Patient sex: M
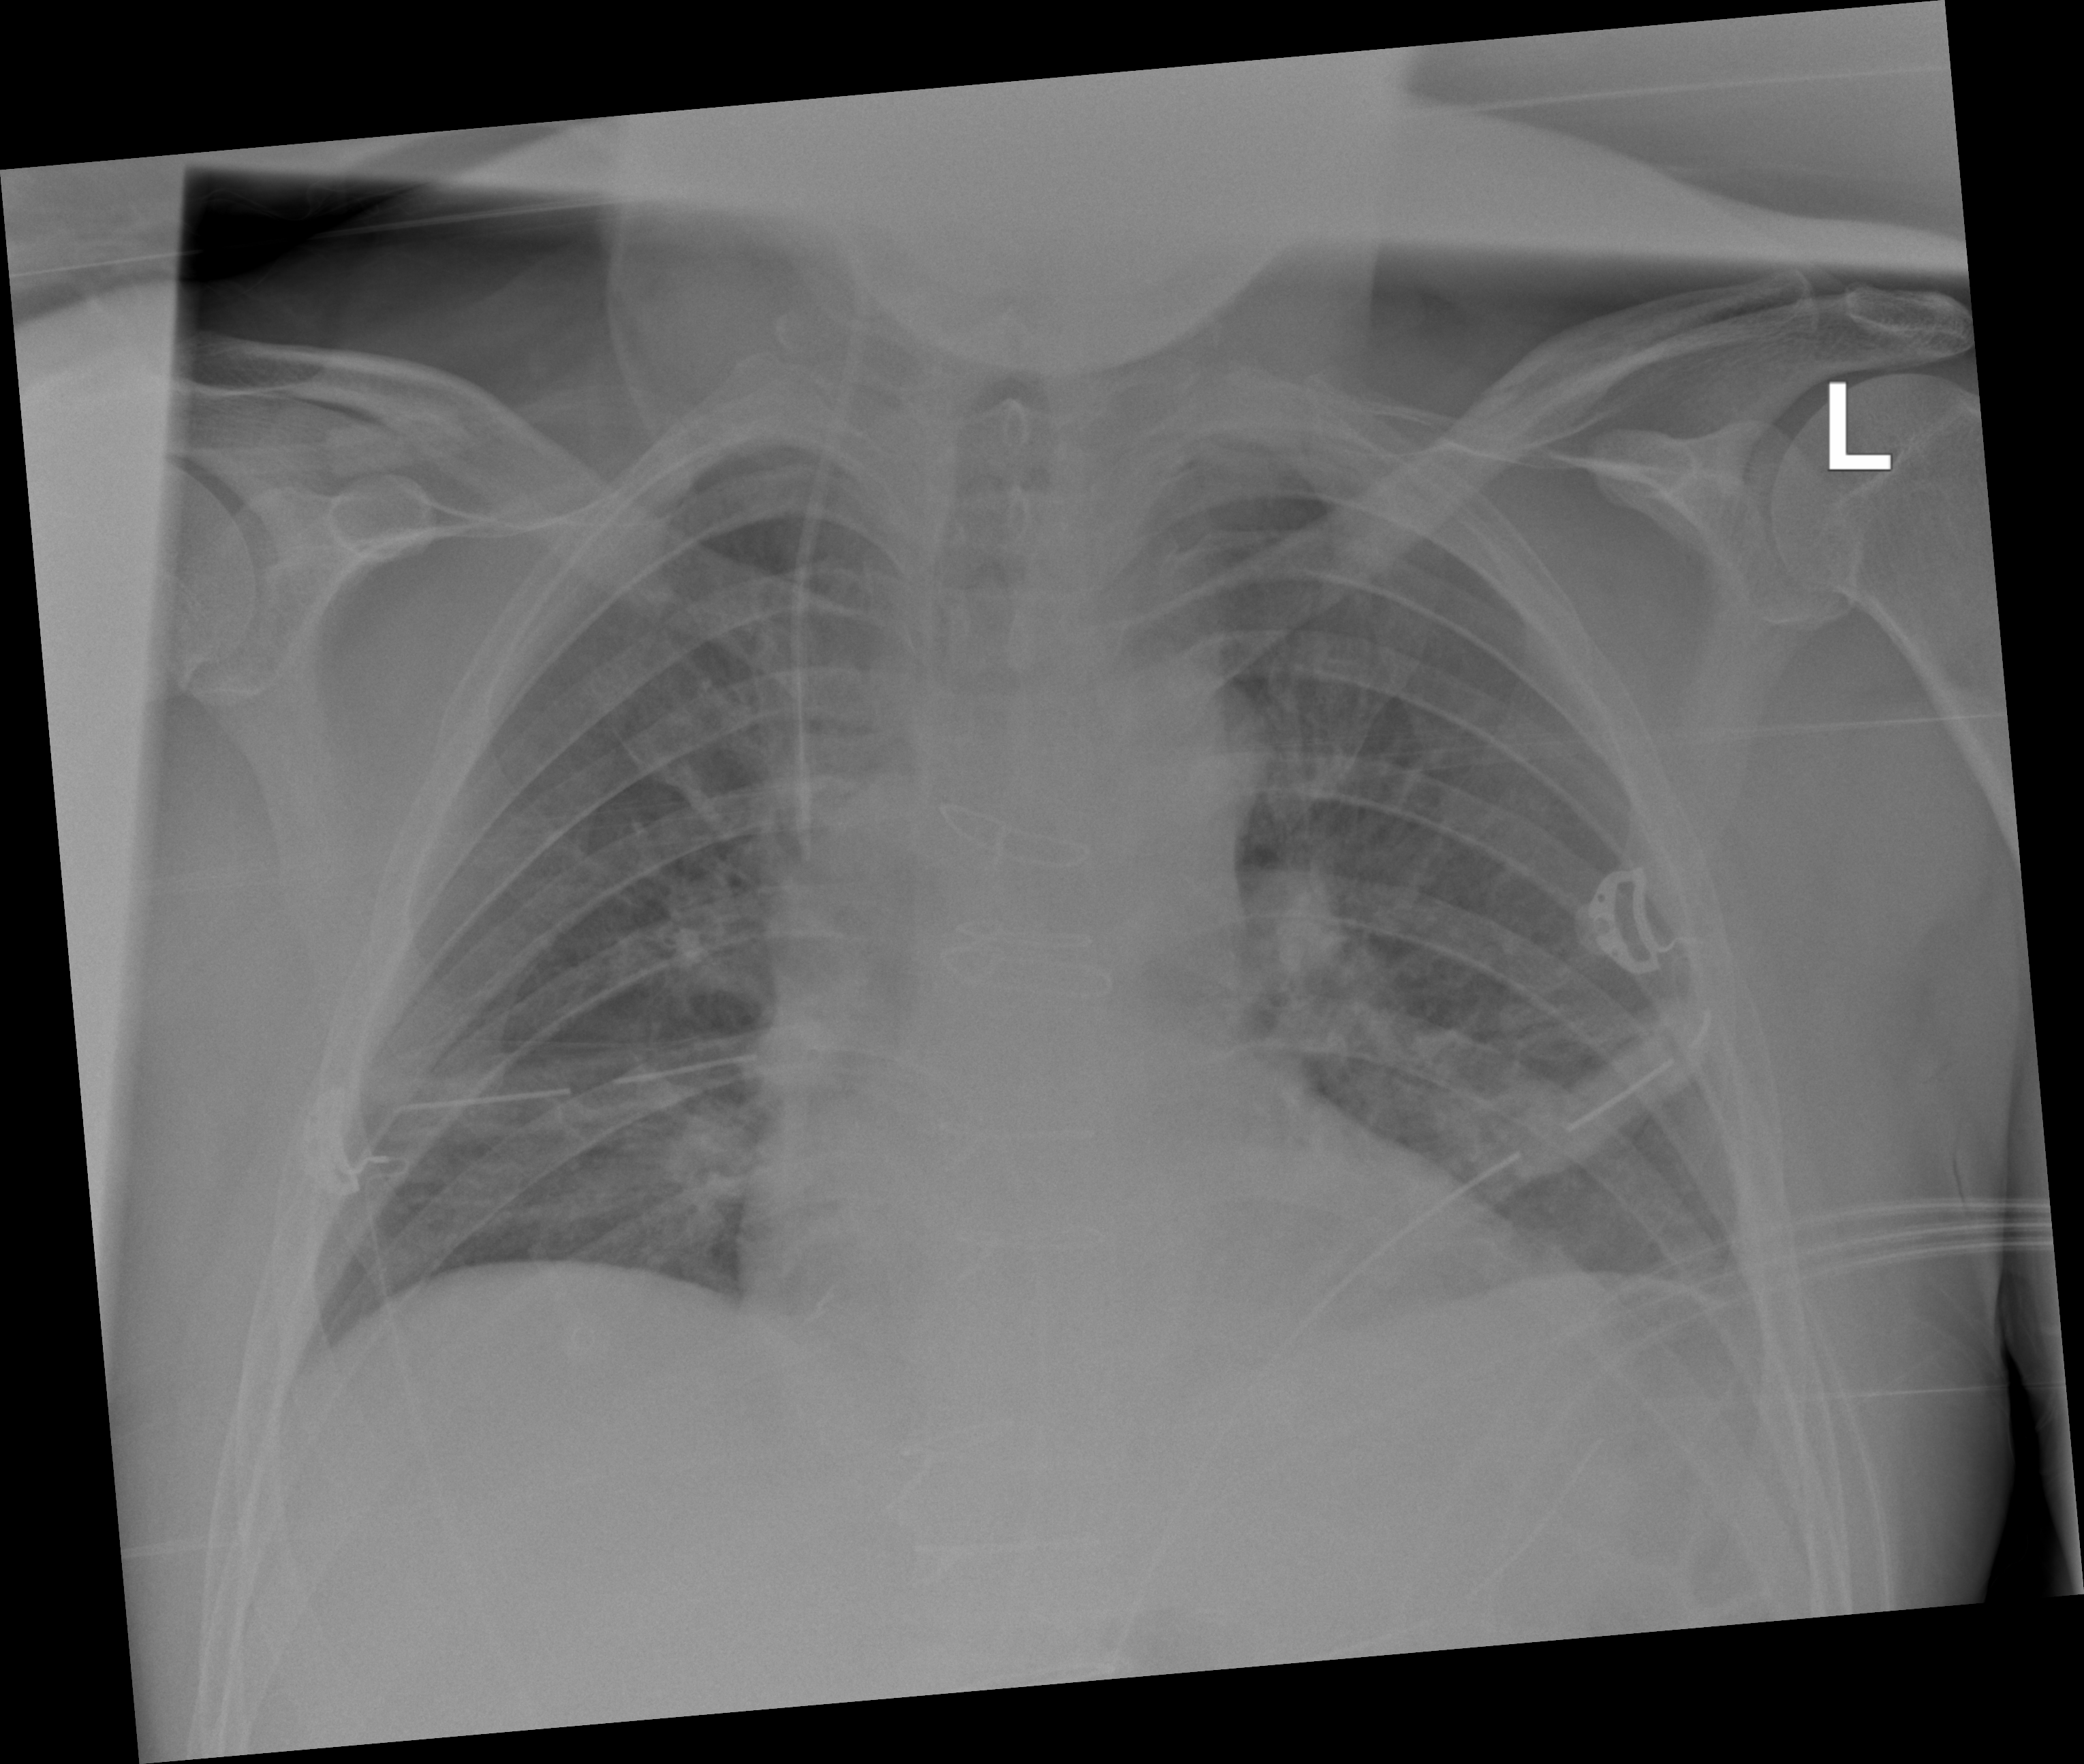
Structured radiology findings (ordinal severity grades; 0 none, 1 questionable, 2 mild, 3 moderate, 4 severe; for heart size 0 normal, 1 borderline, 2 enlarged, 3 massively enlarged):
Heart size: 1
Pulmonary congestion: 1
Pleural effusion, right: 0
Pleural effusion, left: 0
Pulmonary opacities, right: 0
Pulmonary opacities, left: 0
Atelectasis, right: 0
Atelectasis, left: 0